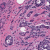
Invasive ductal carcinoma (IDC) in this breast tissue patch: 1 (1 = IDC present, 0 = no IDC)